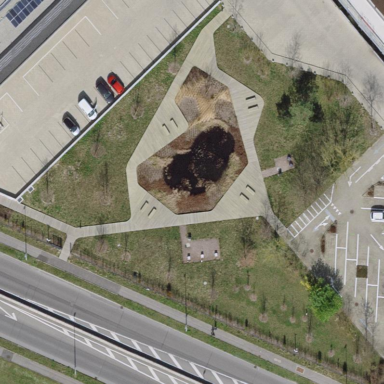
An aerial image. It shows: Park.